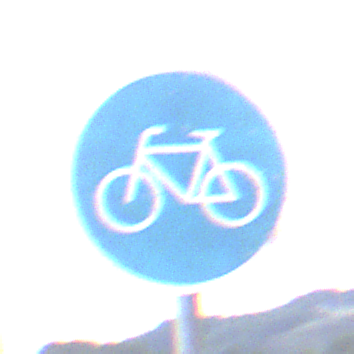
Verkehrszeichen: Radweg
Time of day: SunriseSunset
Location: Outdoor (Nature)
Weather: PartlyCloudy
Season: NotSpecified
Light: Natural